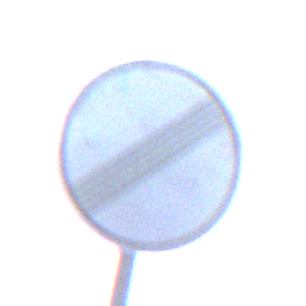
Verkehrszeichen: EndeSaemtlicherBegrenzungen
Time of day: Dawn
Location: Outdoor (Urban)
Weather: Clear
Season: NotSpecified
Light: Natural